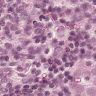
Metastatic tissue present: yes